Question: I have the following formula where b is a fixed value (upper limit of the summation):

K(t) is a value at t from given series k and k(t-a) is a value at lag a:
'''
k<- rnorm(100, 1, .25)
'''
My attempt:
'''
(3/5)*cov(k,lag(k,k=3)) + (4/5)*cov(k,lag(k,k=4)) + (5/5)*cov(k,lag(k,k=5))
'''
> Answer: 0.<PHONE>
I need to evaluate the summation over various values up to 20. To illustrate:
'''
b= 5:(3/5)*cov(k,lag(k,k=3)) + (4/5)*cov(k,lag(k,k=4)) + (5/5)*cov(k,lag(k,k=5))
b = 6: (3/6)*cov(k,lag(k,k=3)) + (4/6)*cov(k,lag(k,k=4)) + (5/6)*cov(k,lag(k,k=5)) +(6/6)*cov(k,lag(k,k=6))
b = 7: (3/7)*cov(k,lag(k,k=3)) + (4/7)*cov(k,lag(k,k=4)) + (5/7)*cov(k,lag(k,k=5)) +(6/7)*cov(k,lag(k,k=6)) + (7/7)*cov(k,lag(k,k=7))
'''
I am confused how to sum this over the given interval. Kindly help me develop this function in R. Thanks
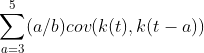
Answer: I would do something like this:
'''
foo = function(k, start = 3, stop = 5) {
result = 0
for (i in start:stop) {
result = result + i / stop * cov(k, stats::lag(k, k = i))
}
return(result)
}
'''
Test that it works:
'''
k = rnorm(100)
foo(k)
'''
Now iterate over different values of 'stop'. I use 'sapply' instead of a 'for' loop here because it's a little more R-like.
'''
stops = 5:20
res = cbind(stops, sapply(stops, function(b) foo(k, start = 3, stop = b)))
res
# stops
# [1,] 5 2.240816
# [2,] 6 2.801020
# [3,] 7 3.334547
# [4,] 8 3.851402
# [5,] 9 4.357142
# [6,] 10 4.855101
# [7,] 11 5.347401
# [8,] 12 5.835458
# [9,] 13 6.320249
# [10,] 14 6.802476
# [11,] 15 7.282651
# [12,] 16 7.761159
# [13,] 17 8.238293
# [14,] 18 8.714283
# [15,] 19 9.189310
# [16,] 20 9.663518
'''